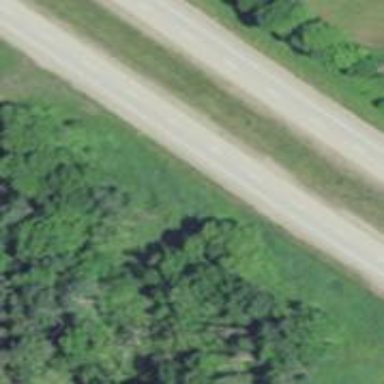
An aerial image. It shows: Trunk highway.